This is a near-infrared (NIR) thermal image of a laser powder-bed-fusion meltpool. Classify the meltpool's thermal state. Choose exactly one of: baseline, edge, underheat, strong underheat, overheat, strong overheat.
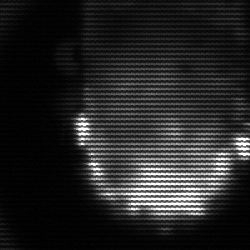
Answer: baseline